Question: I'm getting the first key in a dictionary and comparing it with a lookup value. They are the same, but when I try to access the key from the dictionary I get a 'KeyNotFoundException':
'''
public void Draw(Graphics graphics, Shape shape)
{
foreach (var line in shape.Lines)
{
var tuple = shape.LinesToNurmalDictionary.Keys.First();
bool equals = tuple == line;
bool referenceEquals = ReferenceEquals(tuple, line);
var invisible = shape.LinesToNurmalDictionary[line].All(x => x.Z < 0);
'''
How can I fix it?

Added:
Dictionary is
'''
Dictionary<Tuple<ShapePoint, ShapePoint>, List<ShapePoint>> LinesToNurmalDictionary;
'''
## where ShapePoint is a class
So i 'solved' my problem by using my own class instead of Tuple, but actualy question still unresponsed:
'''
public class Line
{
public ShapePoint A { get; set; }
public ShapePoint B { get; set; }
public List<ShapePoint> Normals { get; set; }
public Line(ShapePoint a, ShapePoint b)
{
A = a;
B = b;
Normals = new List<ShapePoint>();
}
private sealed class DefaultEqualityComparer : IEqualityComparer<Line>
{
public bool Equals(Line x, Line y)
{
if (ReferenceEquals(x, y))
return true;
if (ReferenceEquals(x, null))
return false;
if (ReferenceEquals(y, null))
return false;
if (x.GetType() != y.GetType())
return false;
return Equals(x.A, y.A) && Equals(x.B, y.B);
}
public int GetHashCode(Line obj)
{
unchecked
{
return ((obj.A != null ? obj.A.GetHashCode() : 0)*397) ^ (obj.B != null ? obj.B.GetHashCode() : 0);
}
}
}
private static readonly IEqualityComparer<Line> DefaultComparerInstance = new DefaultEqualityComparer();
public static IEqualityComparer<Line> DefaultComparer
{
get
{
return DefaultComparerInstance;
}
}
}
'''
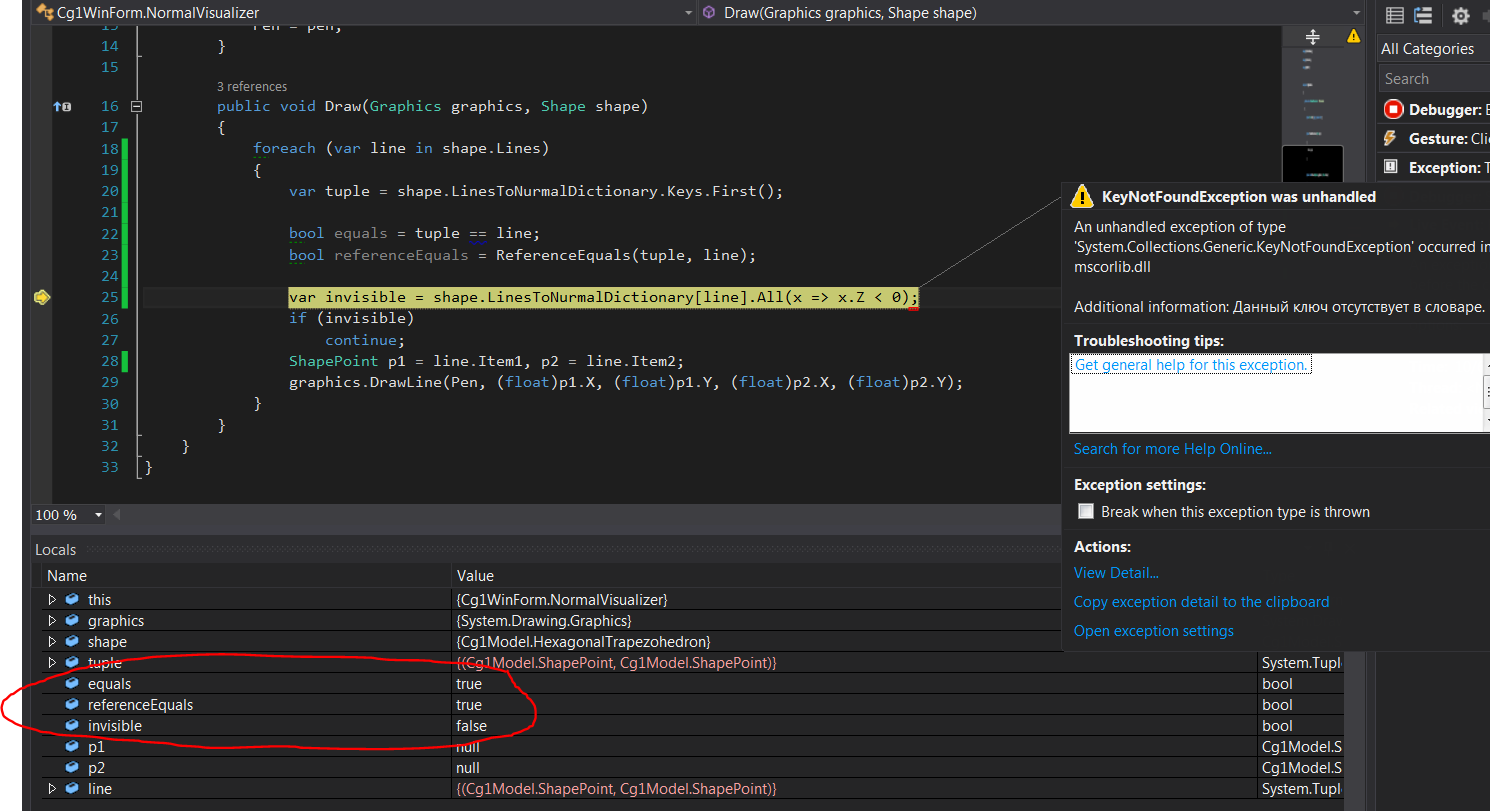
Answer: As tia already said in a comment, this happens because an entry is first added to the 'Dictionary<,>' where the hash code of the key (here the 'Tuple<ShapePoint, ShapePoint>') has some value which is "saved" and kept by the 'Dictionary<,>'. After that the key object is "mutated" (modified) in a way that changes its hash code. This leads to the 'Dictionary<,>' being in a corrupt state.
Therefore when the key is searched for afterwards, it is not found. Its "new" hash code differs from the hash the 'Dictionary<,>' thinks this key has.
Do not modify objects that might be keys in a 'Dictionary<,>' (or members of a 'HashSet<>' and so on) in a way that changes their hash codes.
---
Here's an example illustrating. The type:
'''
class Changeable
{
public int Prop { get; set; }
public override int GetHashCode()
{
return Prop;
}
public override bool Equals(object obj)
{
return Equals(obj as Changeable);
}
public bool Equals(Changeable other)
{
if (other == null)
return false;
return GetType() == other.GetType() && Prop == other.Prop;
}
}
'''
The code that gives the same problem:
'''
var onlyInstance = new Changeable();
var dict = new Dictionary<Changeable, string>();
onlyInstance.Prop = 1;
dict.Add(onlyInstance, "what-ever");
onlyInstance.Prop = 2;
string restoredValue = dict[onlyInstance]; // throws!
'''